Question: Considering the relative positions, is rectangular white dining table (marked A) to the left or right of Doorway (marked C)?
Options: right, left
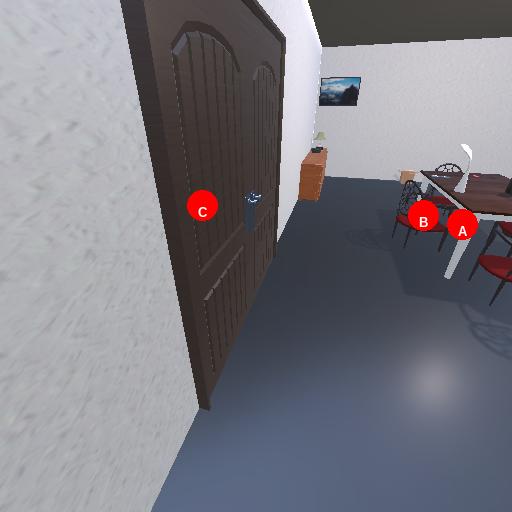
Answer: right